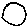
Label: circle